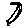
Label: moon